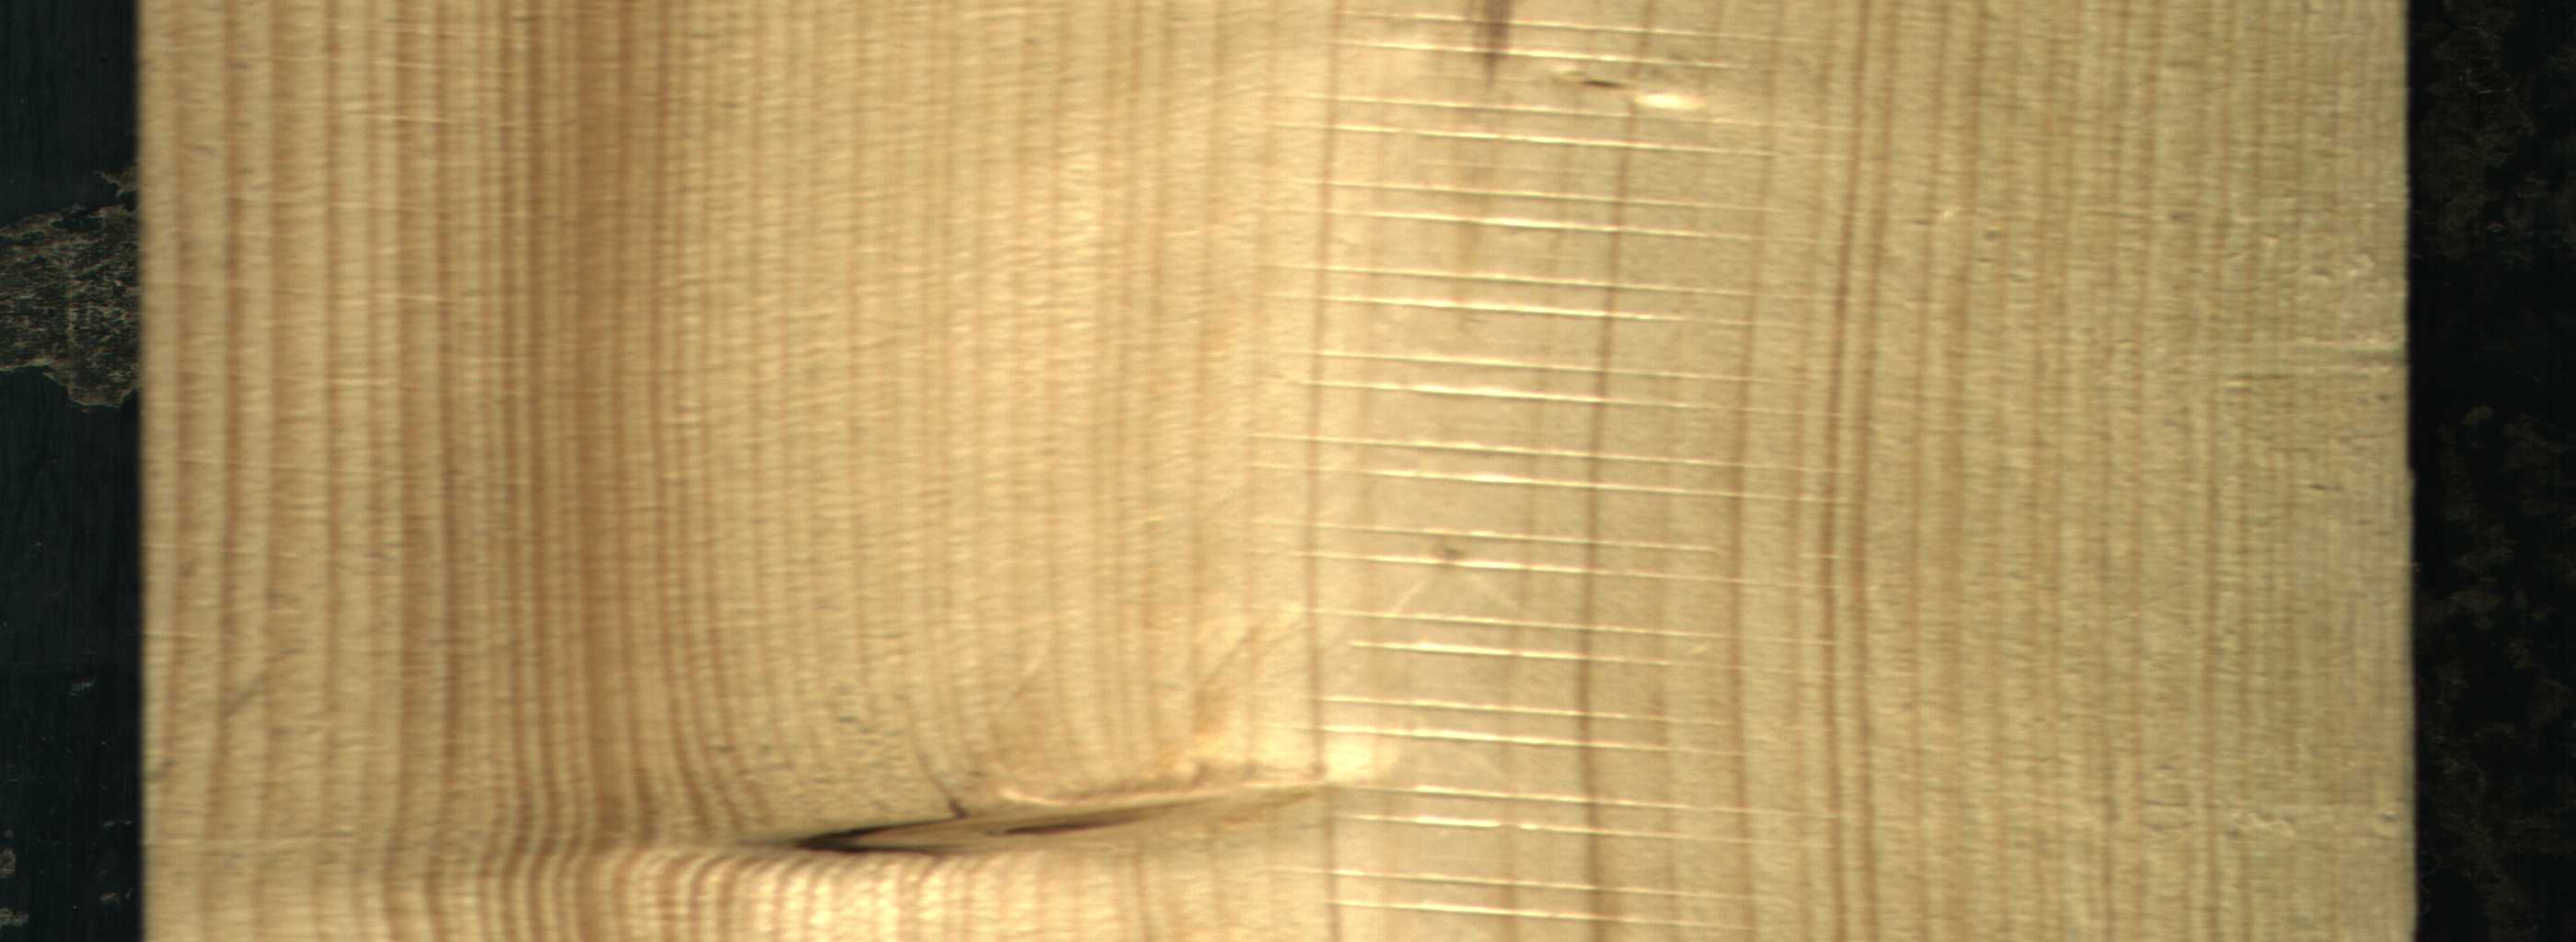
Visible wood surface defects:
Dead_Knot